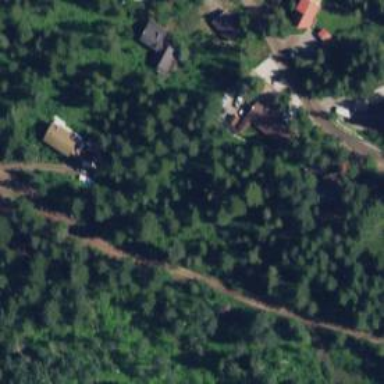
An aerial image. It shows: Forest area.